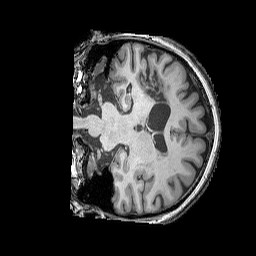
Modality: T1w
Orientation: coronal
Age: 60
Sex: female
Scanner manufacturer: siemens
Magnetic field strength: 3 T
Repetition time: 2.25 s
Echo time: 0.00411 s